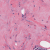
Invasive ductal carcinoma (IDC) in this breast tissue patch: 0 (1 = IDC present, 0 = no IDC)